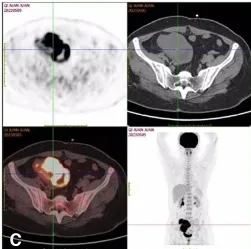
18F-FDG PET-CT showed that the right pelvic cystic solid mass and the mass uptake of FDG increased obviously, SUVmax = 22.8.
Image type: radiology (pet)